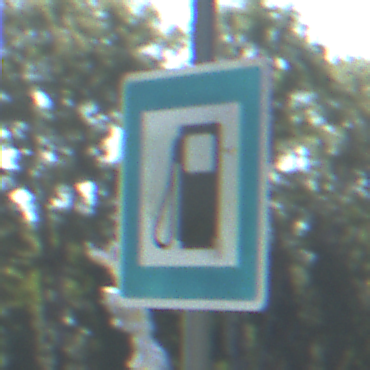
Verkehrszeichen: Tankstelle
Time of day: Midday
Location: Outdoor (Nature)
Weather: Clear
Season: NotSpecified
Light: Natural